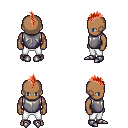
a pixel art fantasy rpg character, male body template, human, dark skin, steel chest armor, white pants, red mohawk hairstyle, metal boots, four views (front, back, left, right), 2x2 character sprite sheet, small pixel art, hard edges, no anti-aliasing